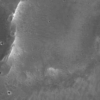
Label: not_dusty